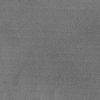
Atmospheric dust classification: dusty